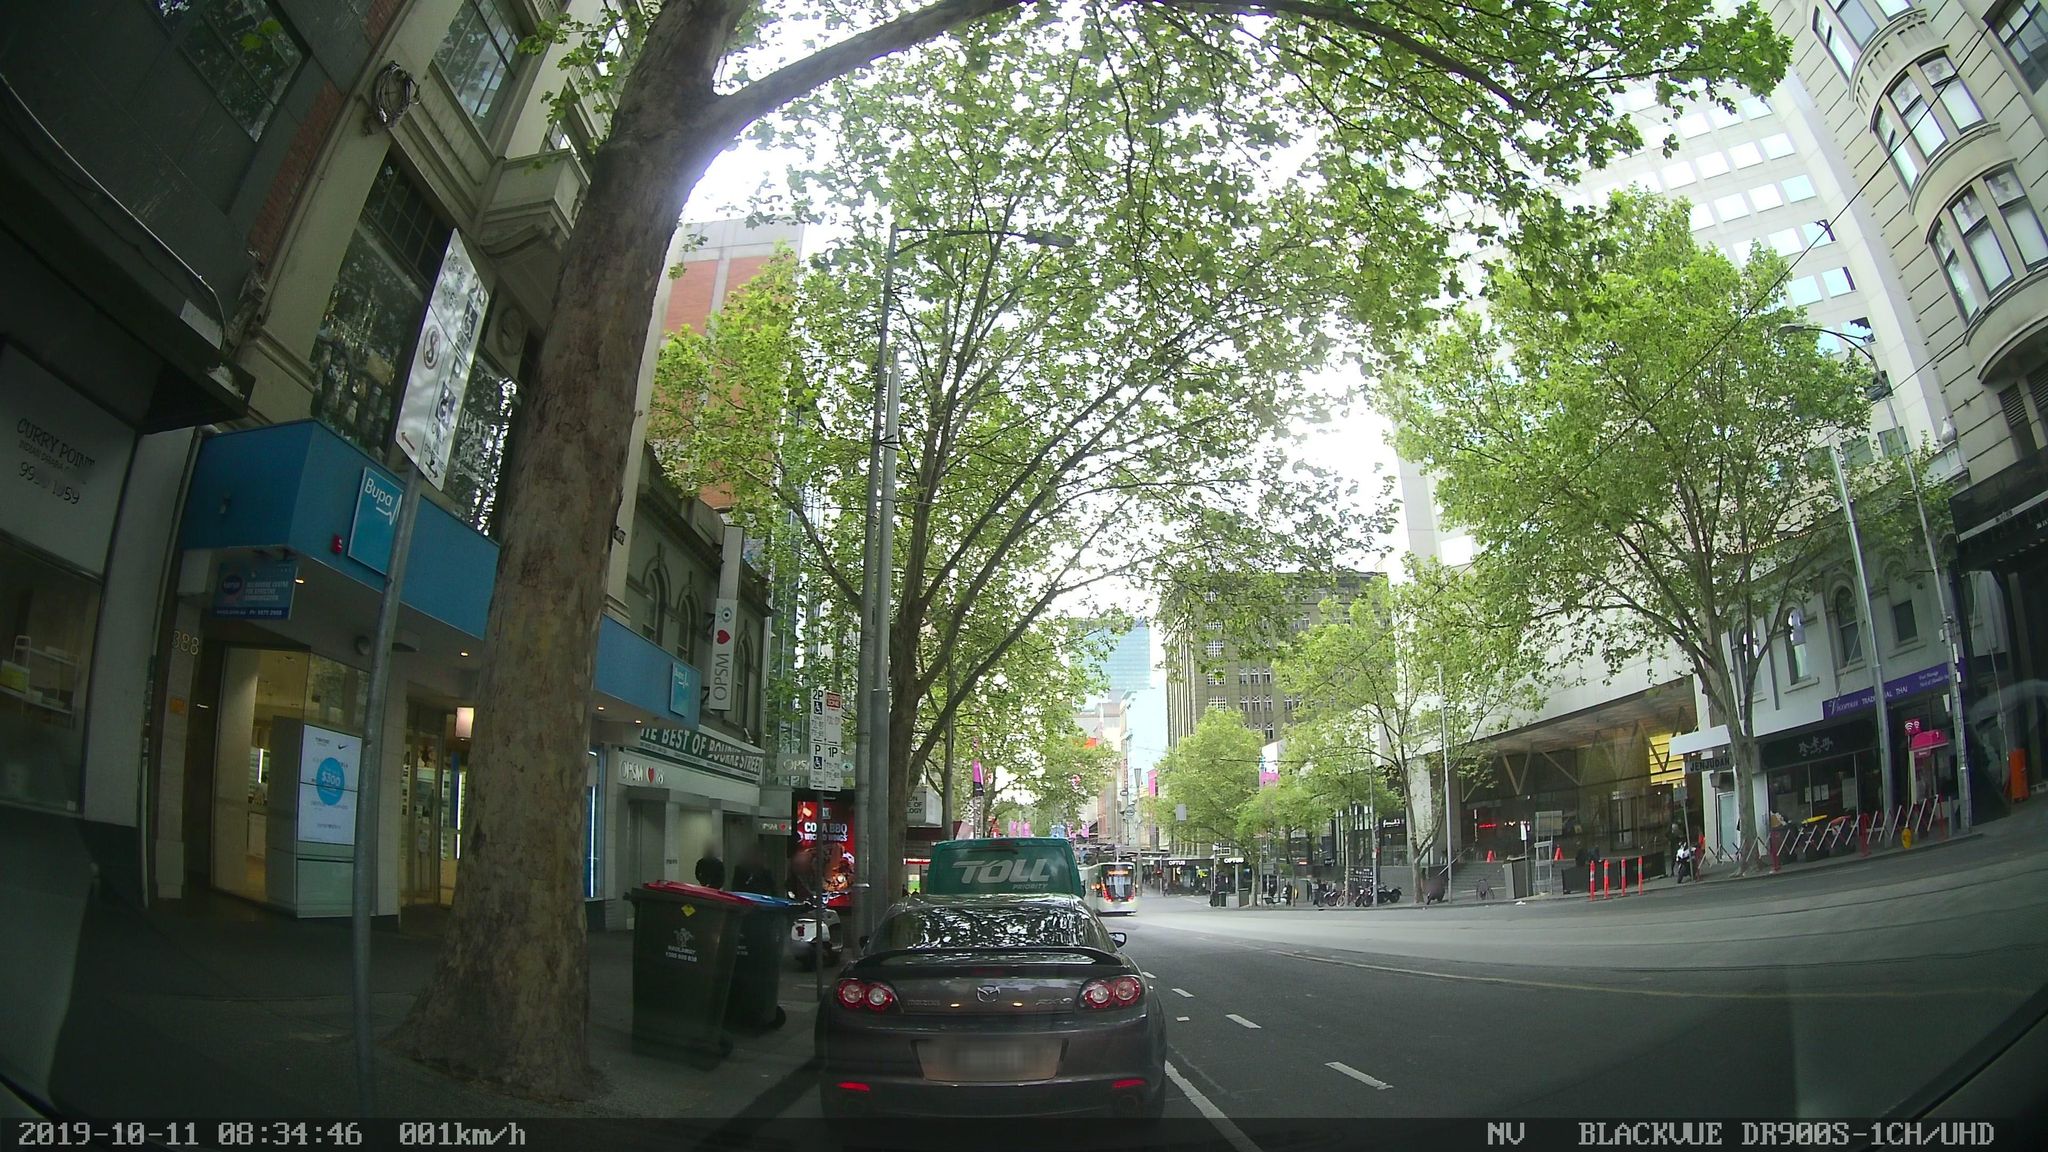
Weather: clear
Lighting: day
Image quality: good
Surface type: driving surface
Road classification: footway
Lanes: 2
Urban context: urban centre
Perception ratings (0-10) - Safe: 4.82, Lively: 9.26, Beautiful: 7.07, Boring: 0.95, Depressing: 5.43, Wealthy: 4.54